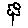
Label: flower